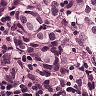
Metastatic tissue present: yes